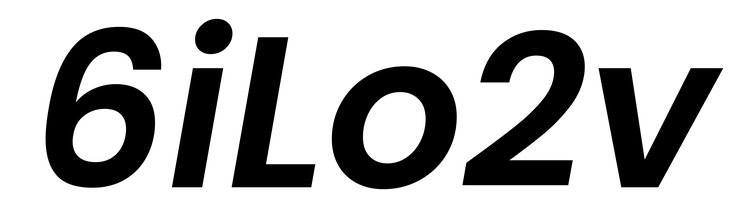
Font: Poppins-SemiBoldItalic